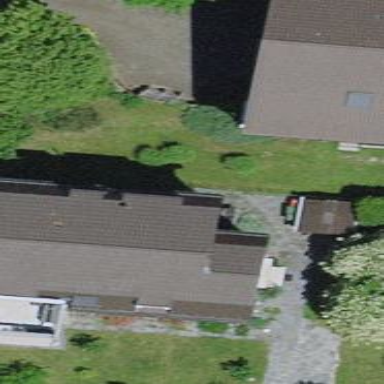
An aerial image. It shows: Simple and straightforward house.